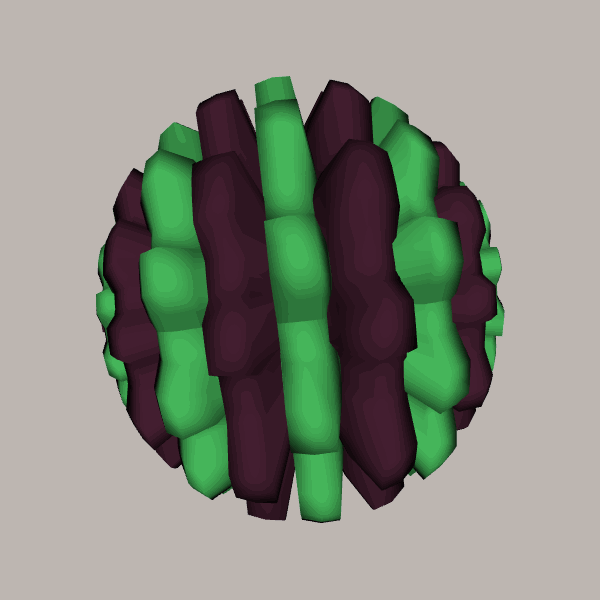
Background: light